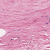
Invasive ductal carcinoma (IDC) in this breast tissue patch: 0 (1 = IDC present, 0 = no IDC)